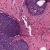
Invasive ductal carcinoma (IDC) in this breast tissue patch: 0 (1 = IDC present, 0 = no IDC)